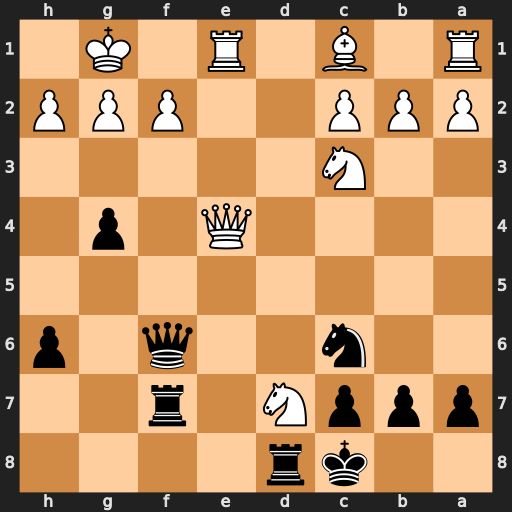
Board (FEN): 2kr4/pppN1r2/2n2q1p/8/4Q1p1/2N5/PPP2PPP/R1B1R1K1
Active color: b
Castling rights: -
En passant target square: -
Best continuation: Qxf2+ Kh1 Qf1+ Rxf1 Rxf1#